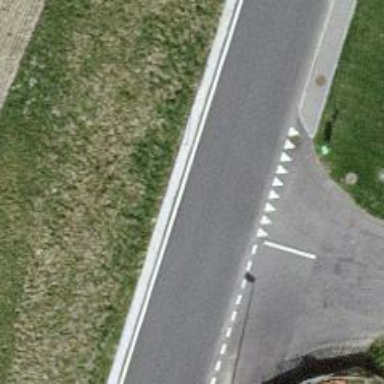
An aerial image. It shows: Tertiary road.